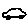
Label: car